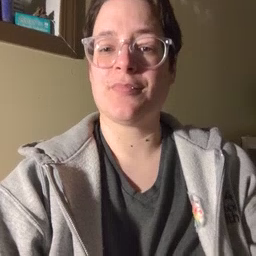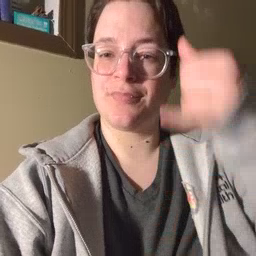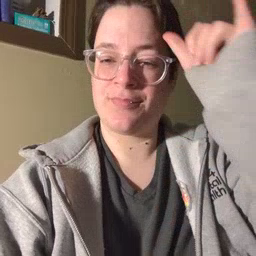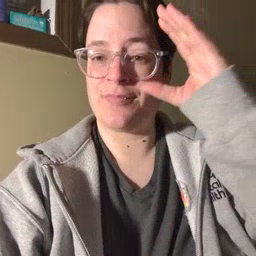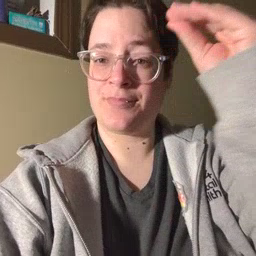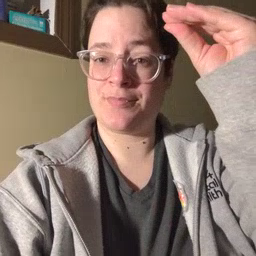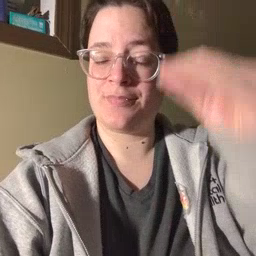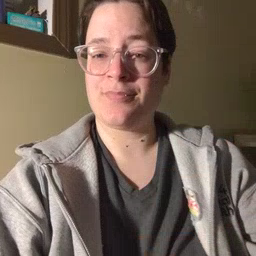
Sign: cowboy